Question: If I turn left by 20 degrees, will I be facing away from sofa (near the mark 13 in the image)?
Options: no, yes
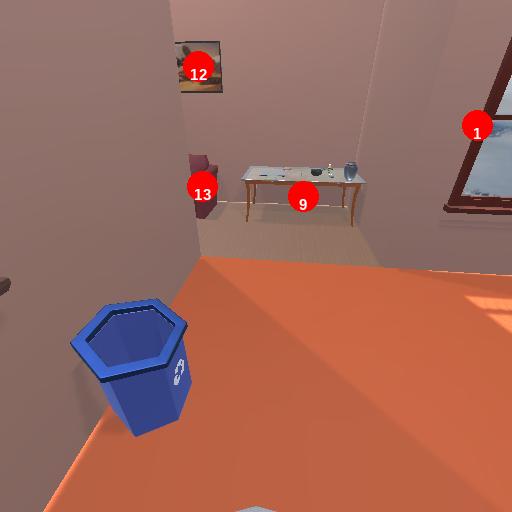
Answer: no